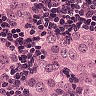
Metastatic tissue present: yes